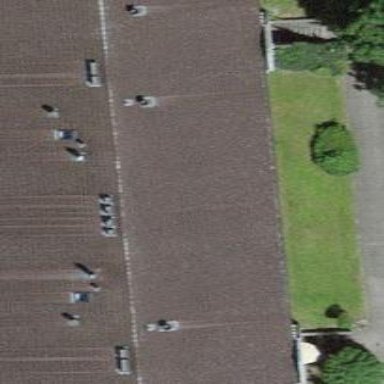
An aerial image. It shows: Gabled roof on building that houses apartments.